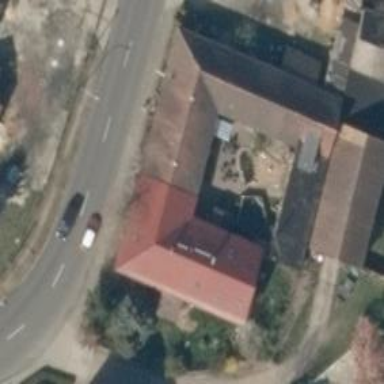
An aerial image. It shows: Café.